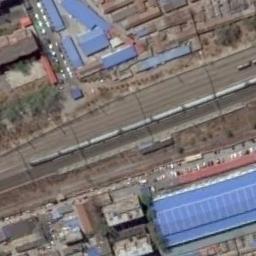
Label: railway